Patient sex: F
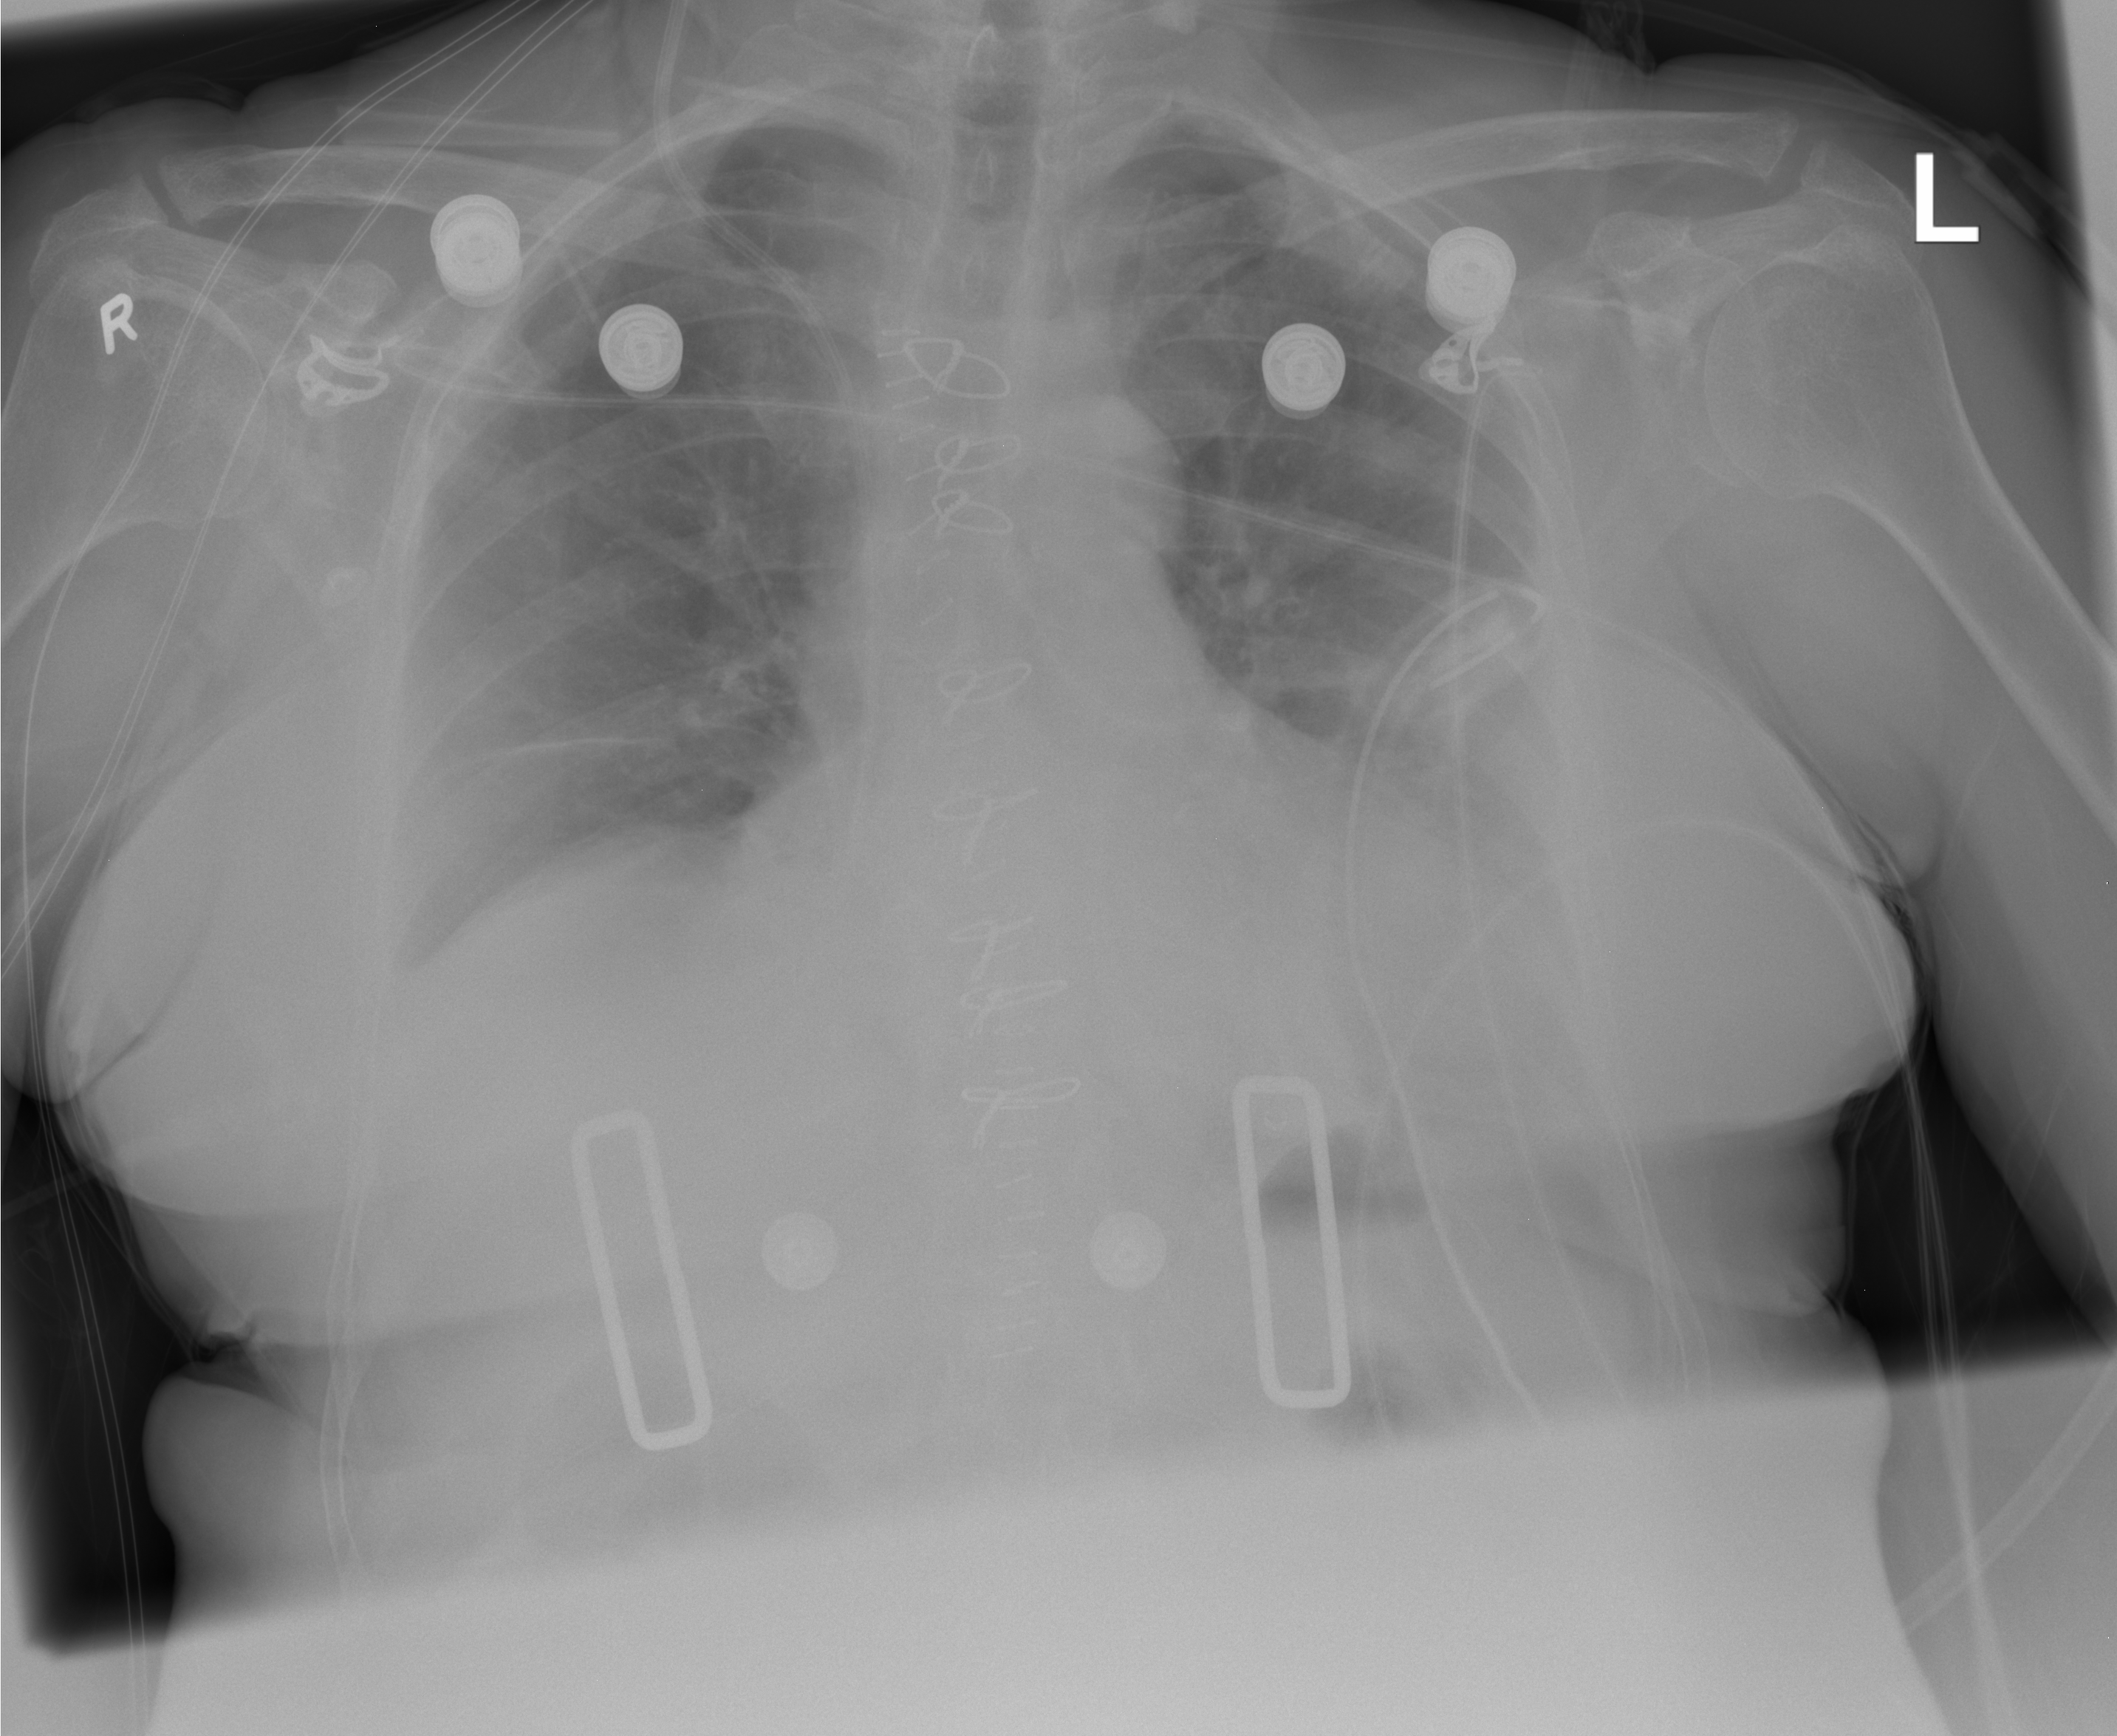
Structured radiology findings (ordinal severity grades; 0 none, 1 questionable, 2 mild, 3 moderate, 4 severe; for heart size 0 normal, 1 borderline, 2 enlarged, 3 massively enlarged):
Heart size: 0
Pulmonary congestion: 0
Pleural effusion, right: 1
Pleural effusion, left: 1
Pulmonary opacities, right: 0
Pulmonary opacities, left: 0
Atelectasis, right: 1
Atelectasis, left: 2